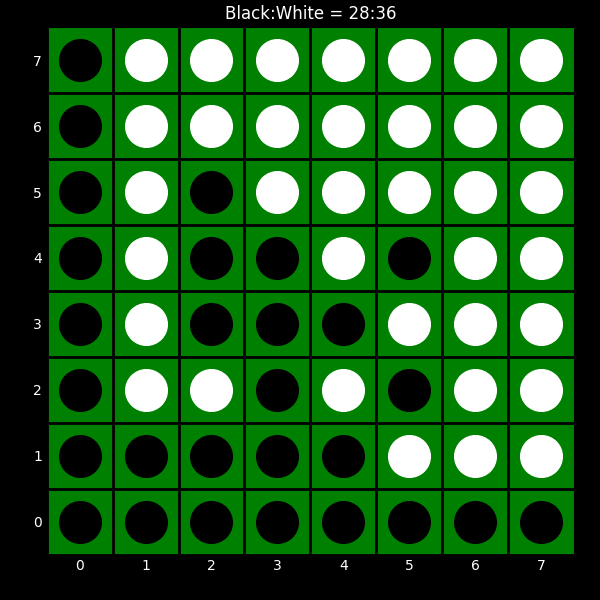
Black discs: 28
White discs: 36